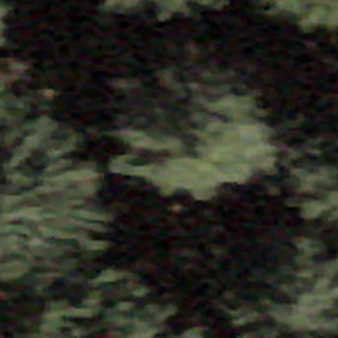
Label: other